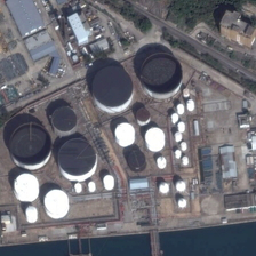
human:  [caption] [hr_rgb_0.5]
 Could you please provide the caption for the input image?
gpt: Some reservoirs are in factories by the river.

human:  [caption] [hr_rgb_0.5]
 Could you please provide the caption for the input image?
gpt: yellow and white neatly placed in the oil storage tank on the ship .

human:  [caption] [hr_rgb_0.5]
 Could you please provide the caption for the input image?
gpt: The tanker was loaded with a large number of tanks in the dark.

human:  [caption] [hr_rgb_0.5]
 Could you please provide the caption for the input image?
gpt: Some reservoirs are in factories near the river.

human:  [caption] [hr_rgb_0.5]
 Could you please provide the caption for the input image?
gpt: The tanker has a lot of oil tanks in the dark.